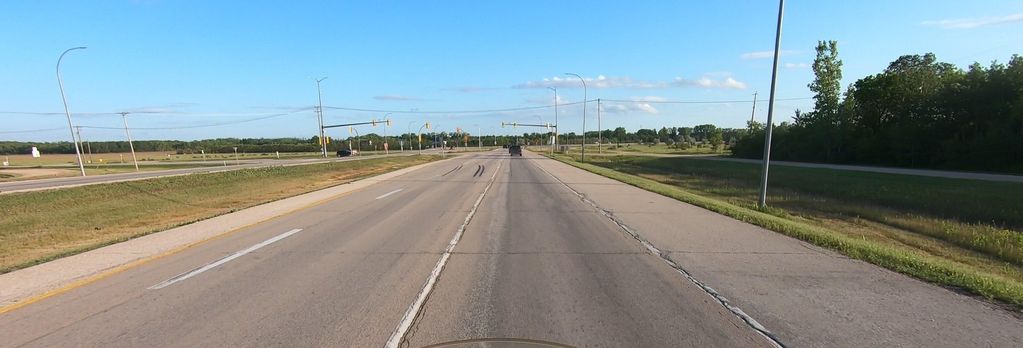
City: winnipeg